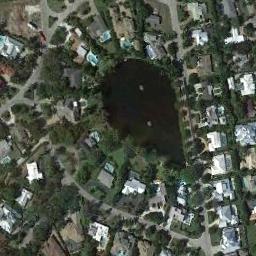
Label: dense_residential